Question: i have datagrid view with products the datagrid view will be loaded according to the categories selection on the left hand side of form that have in datagrid view ...
I am in big trouble, as per client requirement is it possible to list the categories names like this in winform applications...(see the below image)
I know it is possible in web appliactions by using link buttons like that ..i dont know whether it is possible in windows type of apps ...
and i want to add the price range typesbelow that categories in same panel and i want to use these ones also as link buttons
: if i click one category name 1 the product list will be displayed in datagridview according to that category name...
that .....
:the category names will be comes from database.. and this box will be placed in left side of windows form (like web applications ecommerce apps)
would any one pls help on this......
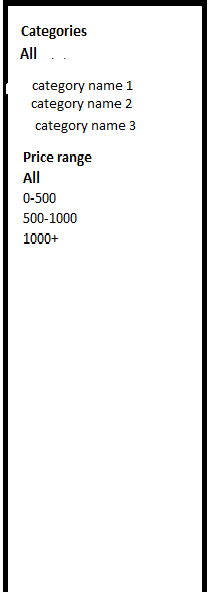
Answer: Whatever is possible in a web app is usually possible in winforms too...
For help with getting the display right, you can use ListView with grouping:
<URL>